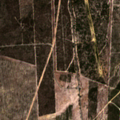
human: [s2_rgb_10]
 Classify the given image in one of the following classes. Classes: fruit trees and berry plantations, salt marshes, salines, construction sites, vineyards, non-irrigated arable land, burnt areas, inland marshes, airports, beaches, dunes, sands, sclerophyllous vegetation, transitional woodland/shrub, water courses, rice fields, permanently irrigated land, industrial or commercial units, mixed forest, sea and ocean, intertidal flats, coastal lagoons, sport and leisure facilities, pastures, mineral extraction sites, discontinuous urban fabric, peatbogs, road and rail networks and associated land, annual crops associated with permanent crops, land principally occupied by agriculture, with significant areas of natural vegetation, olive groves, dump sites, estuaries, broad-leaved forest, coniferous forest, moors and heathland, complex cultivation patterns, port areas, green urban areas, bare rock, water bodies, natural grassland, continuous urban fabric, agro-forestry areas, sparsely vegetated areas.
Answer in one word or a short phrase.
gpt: continuous urban fabric